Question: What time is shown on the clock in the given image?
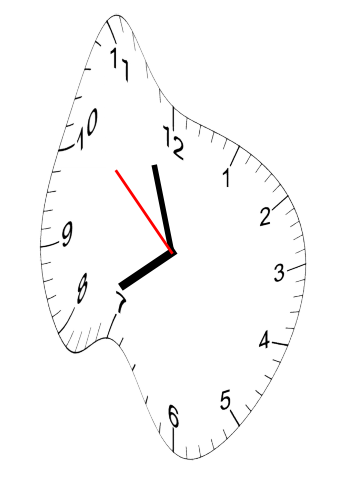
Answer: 07:56:52